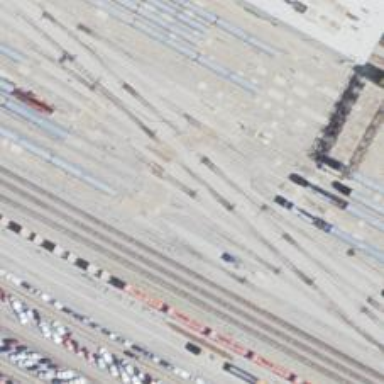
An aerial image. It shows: Railway yard.